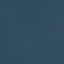
Land use / land cover class: SeaLake